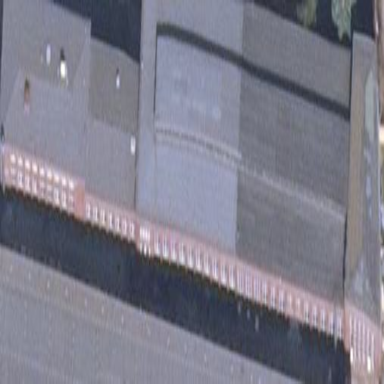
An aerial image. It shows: Industrial building.